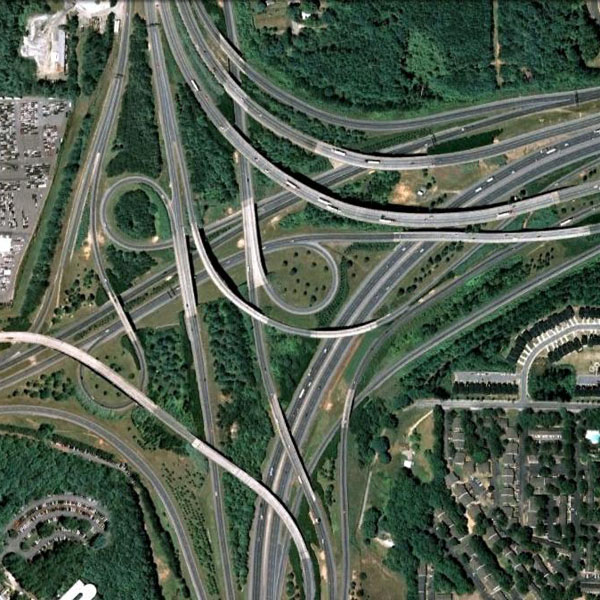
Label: Viaduct